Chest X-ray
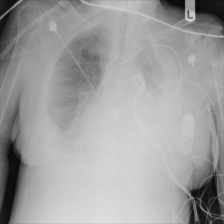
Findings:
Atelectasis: negative
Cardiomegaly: negative
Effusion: positive
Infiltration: negative
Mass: negative
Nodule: negative
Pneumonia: negative
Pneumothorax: negative
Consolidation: negative
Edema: negative
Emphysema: negative
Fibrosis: negative
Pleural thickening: negative
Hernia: negative